Aerial crown-view tile of a tropical tree (Barro Colorado Island, Panama), acquired 20250124:
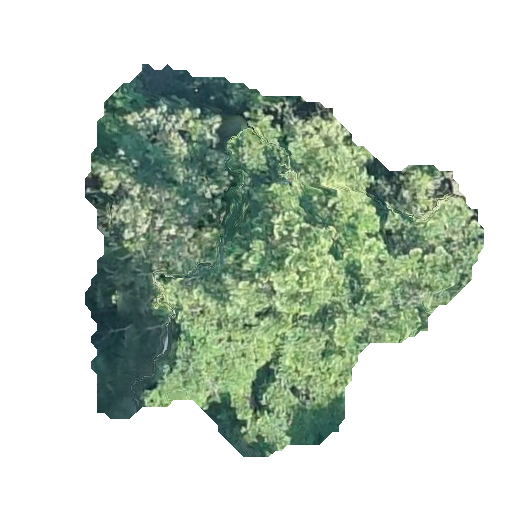
Species: Tabernaemontana arborea
GBIF accepted scientific name: Tabernaemontana arborea
Crown area: 156.296 m²